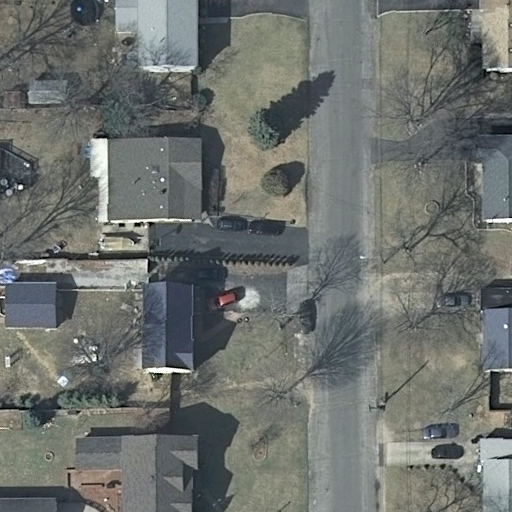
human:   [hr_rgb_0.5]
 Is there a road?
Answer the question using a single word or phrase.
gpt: yes

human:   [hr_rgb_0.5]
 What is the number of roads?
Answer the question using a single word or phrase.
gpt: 1

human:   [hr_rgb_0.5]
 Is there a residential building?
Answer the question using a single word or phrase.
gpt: yes

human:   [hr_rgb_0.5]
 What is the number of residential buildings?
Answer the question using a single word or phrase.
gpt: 9

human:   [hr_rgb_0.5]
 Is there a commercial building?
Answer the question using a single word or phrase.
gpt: no

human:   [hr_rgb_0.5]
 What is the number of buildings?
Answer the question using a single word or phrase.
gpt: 11

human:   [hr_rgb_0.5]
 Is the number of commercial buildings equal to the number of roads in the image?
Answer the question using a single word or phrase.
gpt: no

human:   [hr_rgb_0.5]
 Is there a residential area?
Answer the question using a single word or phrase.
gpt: yes

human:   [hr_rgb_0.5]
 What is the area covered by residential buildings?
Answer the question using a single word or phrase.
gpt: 1226m2

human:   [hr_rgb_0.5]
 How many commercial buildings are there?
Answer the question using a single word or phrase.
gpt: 0

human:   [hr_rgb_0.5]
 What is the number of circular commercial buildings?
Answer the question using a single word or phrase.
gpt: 0

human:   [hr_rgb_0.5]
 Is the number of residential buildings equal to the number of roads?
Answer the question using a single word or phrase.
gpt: no

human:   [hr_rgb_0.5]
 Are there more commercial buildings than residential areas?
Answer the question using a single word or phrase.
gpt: no

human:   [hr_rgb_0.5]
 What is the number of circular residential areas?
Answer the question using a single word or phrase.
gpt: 0

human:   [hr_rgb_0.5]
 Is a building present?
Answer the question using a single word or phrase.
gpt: yes

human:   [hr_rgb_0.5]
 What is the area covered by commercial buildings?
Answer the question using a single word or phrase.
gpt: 0m2

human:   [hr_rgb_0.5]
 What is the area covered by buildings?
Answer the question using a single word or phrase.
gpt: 1377m2

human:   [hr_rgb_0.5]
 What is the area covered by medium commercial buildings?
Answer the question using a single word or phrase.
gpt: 0m2

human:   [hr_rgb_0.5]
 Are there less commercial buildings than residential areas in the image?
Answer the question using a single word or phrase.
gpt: yes

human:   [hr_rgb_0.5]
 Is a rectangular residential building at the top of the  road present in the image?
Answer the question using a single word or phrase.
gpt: yes

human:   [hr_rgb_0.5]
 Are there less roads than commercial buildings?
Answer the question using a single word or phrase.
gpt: no

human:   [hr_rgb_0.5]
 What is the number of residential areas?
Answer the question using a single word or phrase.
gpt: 1

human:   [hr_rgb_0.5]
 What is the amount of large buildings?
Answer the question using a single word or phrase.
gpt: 0

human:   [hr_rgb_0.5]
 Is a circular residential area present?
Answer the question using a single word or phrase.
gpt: no

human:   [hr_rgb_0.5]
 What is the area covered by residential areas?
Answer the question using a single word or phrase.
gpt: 10599m2

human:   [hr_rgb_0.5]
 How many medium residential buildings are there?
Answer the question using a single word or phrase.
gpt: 5

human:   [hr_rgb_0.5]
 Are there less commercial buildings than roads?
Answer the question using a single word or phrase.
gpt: yes

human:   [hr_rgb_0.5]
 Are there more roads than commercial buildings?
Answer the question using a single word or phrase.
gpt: yes

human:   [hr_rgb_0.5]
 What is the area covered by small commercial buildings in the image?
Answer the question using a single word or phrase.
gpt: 0m2

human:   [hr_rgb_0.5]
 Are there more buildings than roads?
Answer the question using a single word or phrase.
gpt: yes

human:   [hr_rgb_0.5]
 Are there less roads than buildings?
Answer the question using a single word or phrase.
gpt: yes

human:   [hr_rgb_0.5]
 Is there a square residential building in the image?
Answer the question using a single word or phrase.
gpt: no

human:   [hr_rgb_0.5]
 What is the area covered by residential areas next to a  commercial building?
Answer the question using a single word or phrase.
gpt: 0m2

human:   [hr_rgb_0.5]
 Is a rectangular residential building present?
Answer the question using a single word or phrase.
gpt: yes

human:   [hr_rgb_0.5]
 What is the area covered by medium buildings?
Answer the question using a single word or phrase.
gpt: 1204m2

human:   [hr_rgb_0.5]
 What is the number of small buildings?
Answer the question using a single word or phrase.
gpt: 5

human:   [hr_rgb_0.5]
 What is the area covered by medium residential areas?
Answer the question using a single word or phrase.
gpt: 0m2

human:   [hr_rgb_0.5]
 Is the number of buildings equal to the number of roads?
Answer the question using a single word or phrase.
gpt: no

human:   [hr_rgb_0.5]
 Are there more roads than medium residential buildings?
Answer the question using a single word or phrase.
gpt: no

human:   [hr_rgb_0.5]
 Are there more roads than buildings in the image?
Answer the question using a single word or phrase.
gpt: no

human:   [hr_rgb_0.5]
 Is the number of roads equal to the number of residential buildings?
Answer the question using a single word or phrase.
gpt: no

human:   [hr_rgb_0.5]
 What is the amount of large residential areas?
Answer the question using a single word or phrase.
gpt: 1

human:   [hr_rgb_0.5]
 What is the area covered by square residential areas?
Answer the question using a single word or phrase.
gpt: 0m2

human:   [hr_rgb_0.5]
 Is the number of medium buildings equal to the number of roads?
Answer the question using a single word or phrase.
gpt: no

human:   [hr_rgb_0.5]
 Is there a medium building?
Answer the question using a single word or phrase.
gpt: yes

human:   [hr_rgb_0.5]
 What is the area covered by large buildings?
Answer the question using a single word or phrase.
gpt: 0m2

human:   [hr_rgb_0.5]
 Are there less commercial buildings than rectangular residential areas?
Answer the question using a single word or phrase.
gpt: yes

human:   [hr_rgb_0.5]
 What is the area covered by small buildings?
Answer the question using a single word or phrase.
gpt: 172m2

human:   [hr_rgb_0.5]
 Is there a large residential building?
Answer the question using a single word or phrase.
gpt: no

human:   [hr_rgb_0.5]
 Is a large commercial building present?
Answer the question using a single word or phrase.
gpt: no

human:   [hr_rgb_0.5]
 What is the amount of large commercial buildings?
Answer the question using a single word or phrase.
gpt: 0

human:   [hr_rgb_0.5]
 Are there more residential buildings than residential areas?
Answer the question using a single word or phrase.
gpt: yes

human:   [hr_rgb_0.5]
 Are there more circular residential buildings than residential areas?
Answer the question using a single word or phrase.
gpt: no

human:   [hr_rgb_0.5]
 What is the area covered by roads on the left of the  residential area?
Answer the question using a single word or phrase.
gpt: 0m2

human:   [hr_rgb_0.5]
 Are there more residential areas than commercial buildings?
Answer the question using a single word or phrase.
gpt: yes

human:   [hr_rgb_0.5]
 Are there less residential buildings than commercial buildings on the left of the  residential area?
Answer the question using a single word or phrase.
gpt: no

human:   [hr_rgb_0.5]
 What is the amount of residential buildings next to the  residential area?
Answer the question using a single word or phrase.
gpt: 9

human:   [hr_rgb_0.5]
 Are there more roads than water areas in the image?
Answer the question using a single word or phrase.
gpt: yes

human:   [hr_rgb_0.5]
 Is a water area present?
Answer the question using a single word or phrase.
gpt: no

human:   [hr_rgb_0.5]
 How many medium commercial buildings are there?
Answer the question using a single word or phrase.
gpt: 0

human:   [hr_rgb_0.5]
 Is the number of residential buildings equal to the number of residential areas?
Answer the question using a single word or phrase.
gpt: no

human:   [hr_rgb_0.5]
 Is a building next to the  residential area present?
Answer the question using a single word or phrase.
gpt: yes

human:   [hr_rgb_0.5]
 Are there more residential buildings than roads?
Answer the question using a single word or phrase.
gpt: yes

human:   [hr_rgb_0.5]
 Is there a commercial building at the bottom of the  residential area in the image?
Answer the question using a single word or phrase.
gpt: no